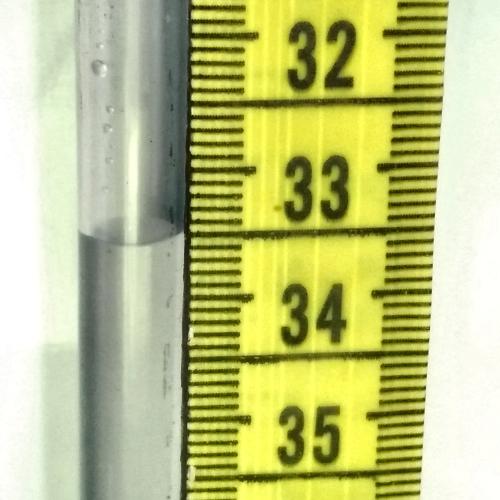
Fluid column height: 33.5 cm